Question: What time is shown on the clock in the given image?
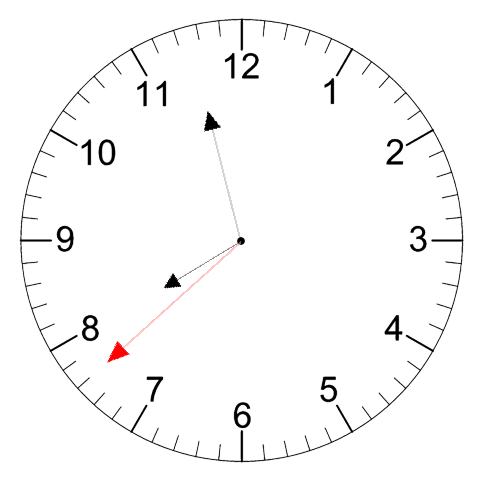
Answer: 07:57:38